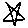
Label: star